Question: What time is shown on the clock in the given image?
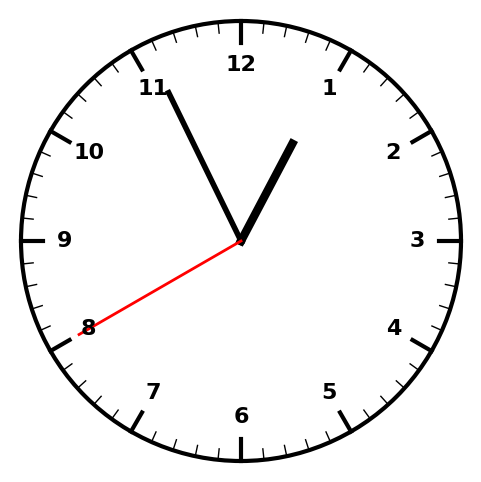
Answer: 12:55:40